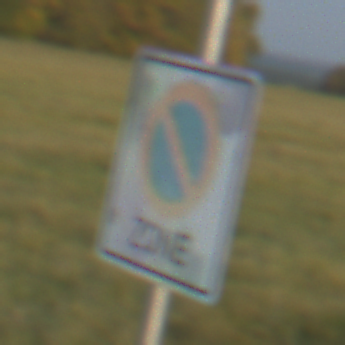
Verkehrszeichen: BeginnEingeschraenktesHalteverbotZone
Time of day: SunriseSunset
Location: Outdoor (Nature)
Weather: PartlyCloudy
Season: NotSpecified
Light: Natural